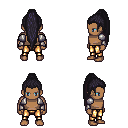
a pixel art fantasy rpg character, male body template, human, dark skin, steel arm armor, gold greaves, raven extra-long topknot hairstyle, four views (front, back, left, right), 2x2 character sprite sheet, small pixel art, hard edges, no anti-aliasing